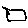
Label: square